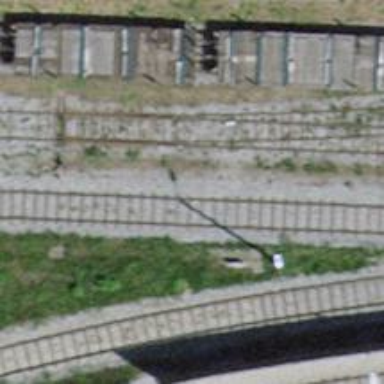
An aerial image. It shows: Siding railway track with one set of rails.